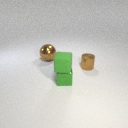
small green metal cube in front of small brown metal cylinder